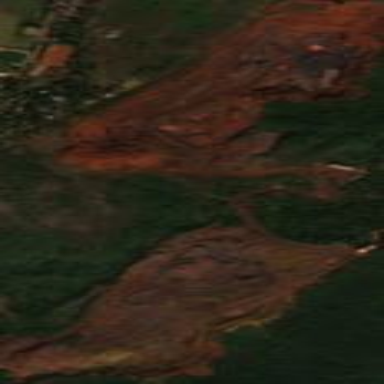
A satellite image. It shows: Quarry area.